Question: I had a quick question regarding the ctx function 'stroke' along with the usage of 'rect'. In my code, I draw a 'rect' and fill it with . I want to also add a border around the 'rect', but when I use 'stroke' it seems to create a transparent border, rather than a fully solid line. Why does it do this by default?
Img of result:

My code:
'''
var ctx = Canvas.ctx;
ctx.beginPath();
ctx.rect(this.x, this.y, this.width, this.height);
/*
* CONTAINER
*/
ctx.fillStyle = this.primaryColor;
ctx.fill();
/*
* CONTAINER BAR
*/
if(this.borderColor){
ctx.strokeStyle = this.borderColor;
ctx.stroke();
}
/*
* INNER BAR
*/
var per = this.percent;
if(per > 0){
//the width of the actual loading bar that appears
//inside the entire box
var innerWidth = Math.floor(this.width*(per/100));
ctx.fillStyle = this.secondaryColor;
ctx.fillRect(this.x+1, this.y+1, innerWidth-2, this.height-2);
}
/*
* TEXT
*/
if(this.text){
ctx.textAlign = this.textAlign;
ctx.font = this.font;
ctx.fillStyle = this.textColor;
ctx.fillText(this.text, this.textX, this.textY);
}
'''
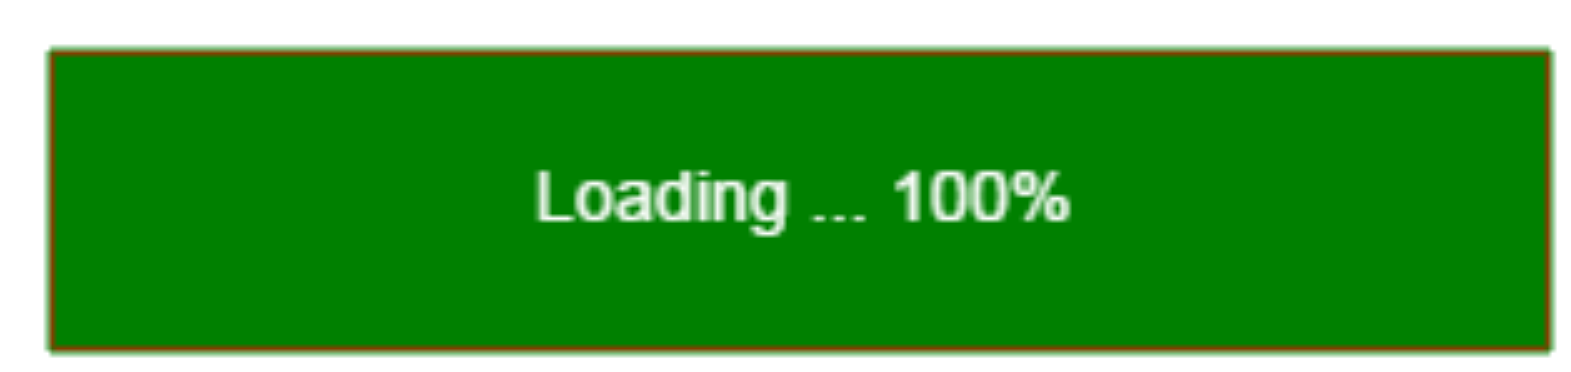
Answer: Canvas draws its lines straddling your pixel coordinate. So a lineWidth=1 vertical line at x=20 will be drawn from 19.5 to 20.5.
To help clarify your rectangle follow these 2 hints:
- Assign the rect's x,y,width,height as integers- Set translate(0.50,0.50) before drawing the rect(s) and unset translate(-0.50,-0.50) afterwards
You can read more about the "why?" here:
<URL>
Note that these hints help with vertical & horizontal lines, but don't help angled lines & curves.